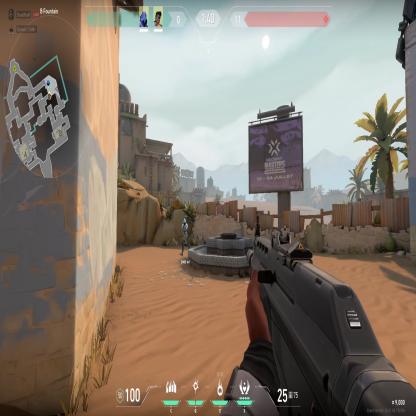
Label: teammate